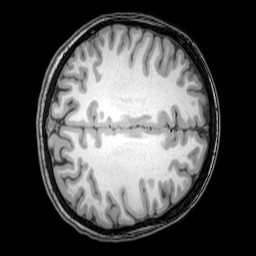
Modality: T1w
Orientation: axial
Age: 21
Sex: female
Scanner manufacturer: philips
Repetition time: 0.008153 s
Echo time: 0.00376 s